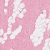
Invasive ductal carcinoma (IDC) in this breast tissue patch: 0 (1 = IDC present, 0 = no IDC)